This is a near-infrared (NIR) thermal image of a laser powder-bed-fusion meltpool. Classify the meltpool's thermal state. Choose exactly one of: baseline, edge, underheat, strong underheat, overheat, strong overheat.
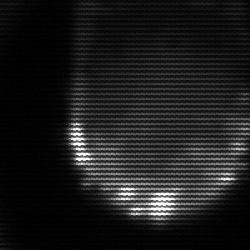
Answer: edge